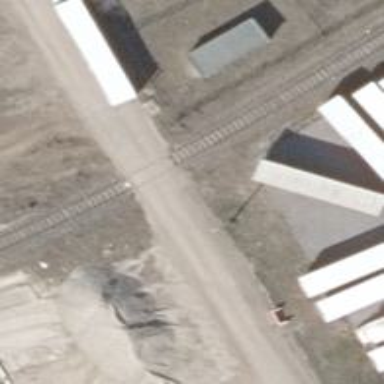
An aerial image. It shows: Level crossing along the railway.